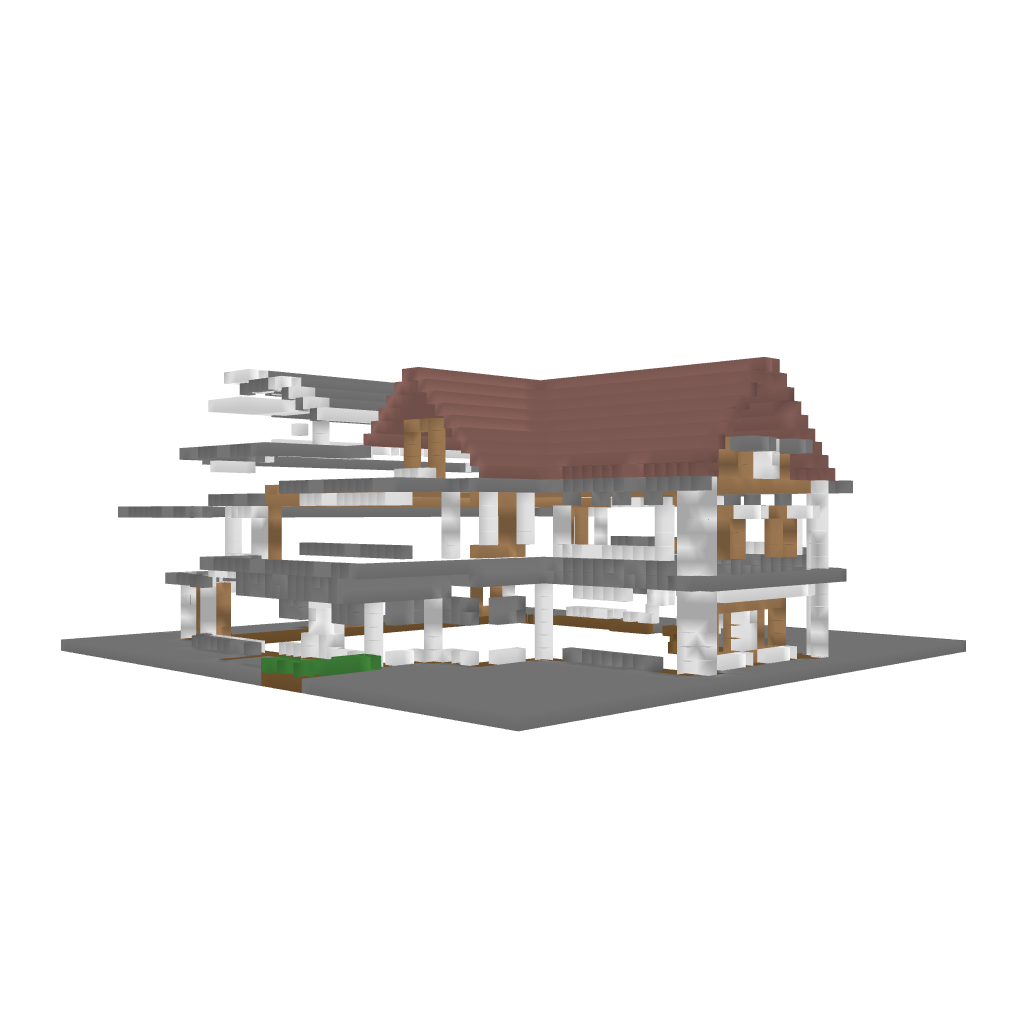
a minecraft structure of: Contemporary Modern House bad low quality